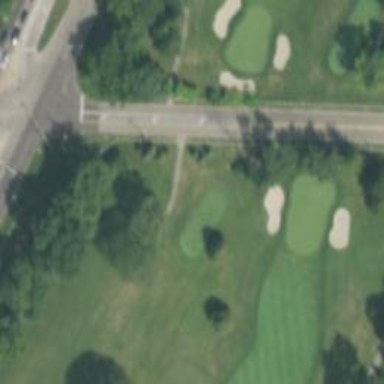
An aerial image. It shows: View of golf hole.